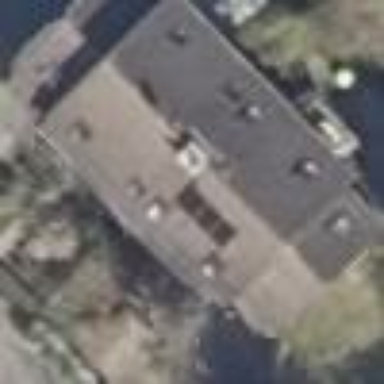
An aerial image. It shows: Gabled roof house.